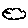
Label: cloud